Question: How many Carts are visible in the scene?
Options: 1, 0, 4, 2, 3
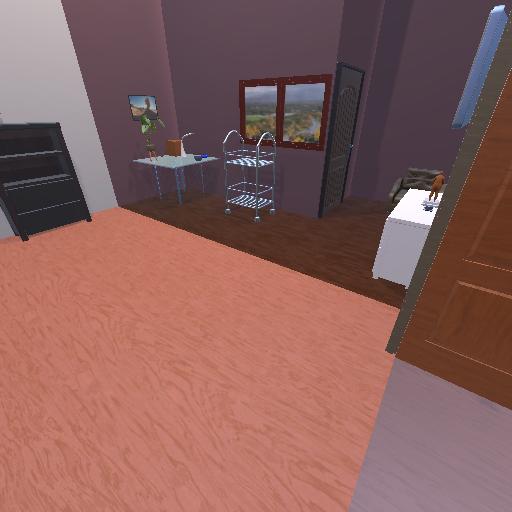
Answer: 1